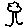
Label: tree